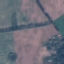
Land use / land cover class: Pasture